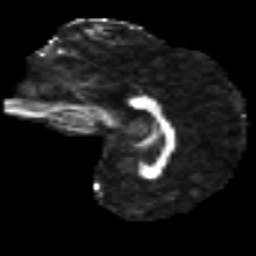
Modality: FA
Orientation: sagittal
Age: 24
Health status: ill
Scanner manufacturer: philips
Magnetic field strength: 3 T
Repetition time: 9 s
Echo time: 0.127 s